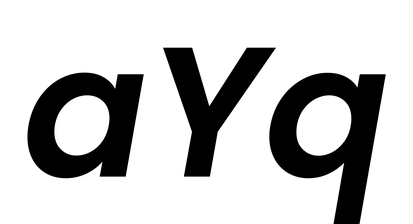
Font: Poppins-SemiBoldItalic